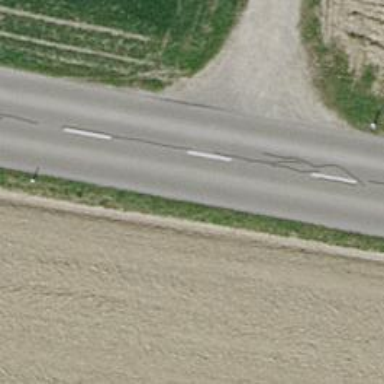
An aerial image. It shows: Tertiary road with asphalt surface.